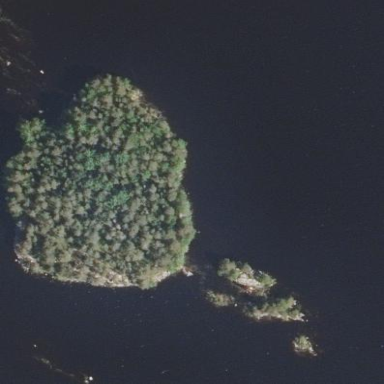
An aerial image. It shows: Islet surrounded by woodland.